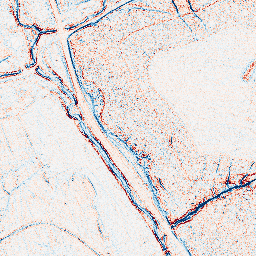
Category: edge_preserving
Decomposition family: anisotropic_diffusion
Decomposition parameters: iterations: 5
kappa: 50
gamma: 0.05
Upsampling method: quintic
Upsampling parameters: scale: 4
Upsampling scale: 4